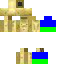
A female human skin with pale skin, wearing blonde bald dressed in a blue hoodie and blue pants, featuring a closed mouth.